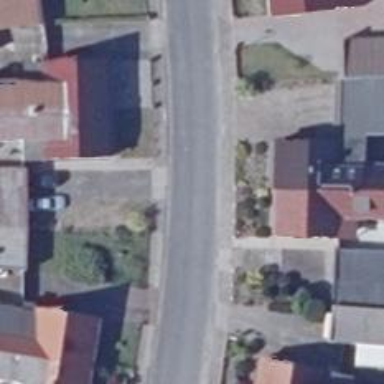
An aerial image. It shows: Residential road with asphalt surface. Both sides have sidewalks.